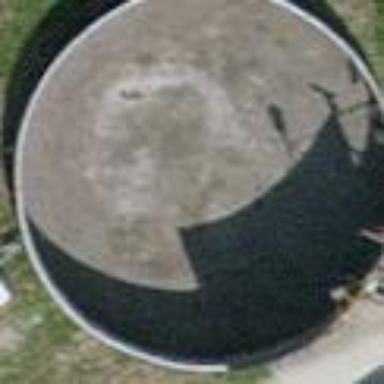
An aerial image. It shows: Storage tank with man-made structure.